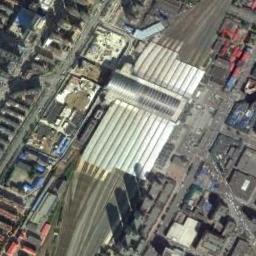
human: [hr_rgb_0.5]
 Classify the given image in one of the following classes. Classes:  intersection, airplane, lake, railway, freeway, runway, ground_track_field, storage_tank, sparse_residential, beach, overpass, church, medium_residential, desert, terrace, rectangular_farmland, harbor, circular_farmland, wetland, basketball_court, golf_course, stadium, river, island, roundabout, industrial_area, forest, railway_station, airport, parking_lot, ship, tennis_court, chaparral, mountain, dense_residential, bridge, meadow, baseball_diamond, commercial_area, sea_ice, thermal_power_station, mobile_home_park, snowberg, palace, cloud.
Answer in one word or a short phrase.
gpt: railway_station